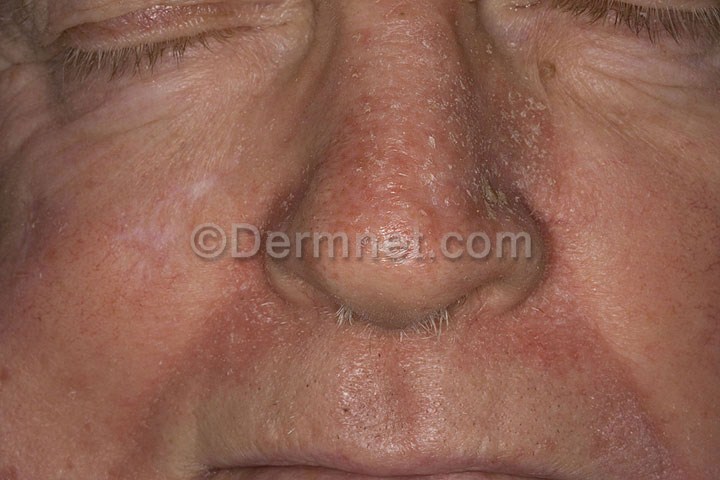
Disease: Acne and Rosacea Photos